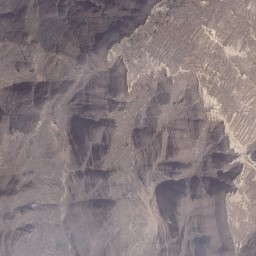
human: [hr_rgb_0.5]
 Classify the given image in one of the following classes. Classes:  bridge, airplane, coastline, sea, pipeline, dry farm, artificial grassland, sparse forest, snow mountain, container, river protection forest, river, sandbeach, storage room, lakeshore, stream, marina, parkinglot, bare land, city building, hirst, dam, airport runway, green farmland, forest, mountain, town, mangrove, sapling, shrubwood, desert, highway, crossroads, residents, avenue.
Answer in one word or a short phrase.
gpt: mountain